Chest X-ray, PA view. Patient: 6 years old, sex F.
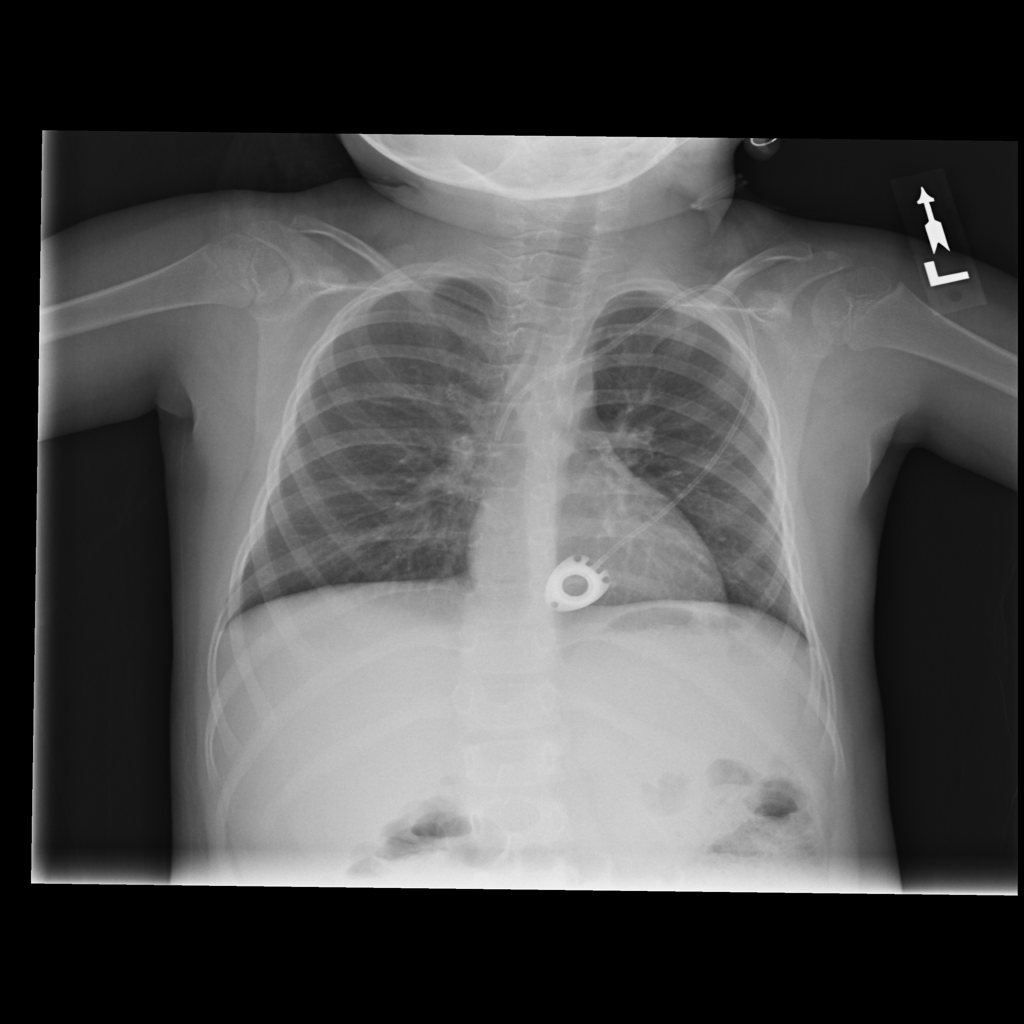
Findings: Infiltration